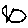
Label: fish